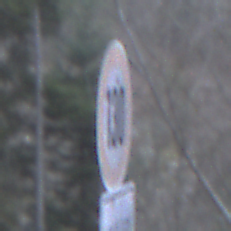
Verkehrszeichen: Geschwindigkeit130
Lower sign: ZeitangabenMitBeschraenkungAufWochentage1
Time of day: MorningAfternoon
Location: Outdoor (Nature)
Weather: Overcast
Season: Winter
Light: Natural